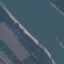
Land use / land cover: River